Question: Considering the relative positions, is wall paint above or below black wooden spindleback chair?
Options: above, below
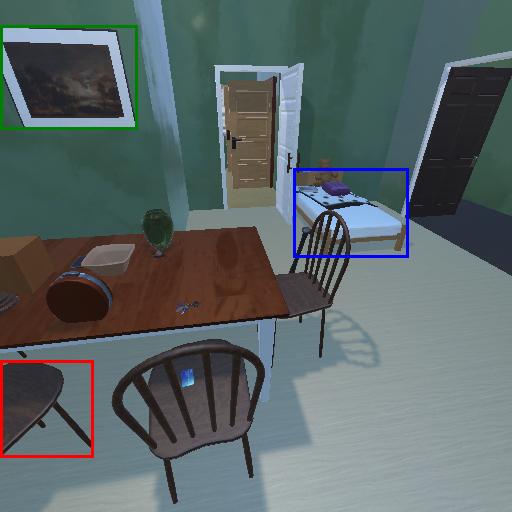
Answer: above